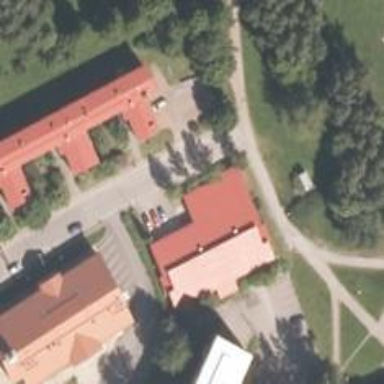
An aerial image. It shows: Kindergarten with gabled roof.